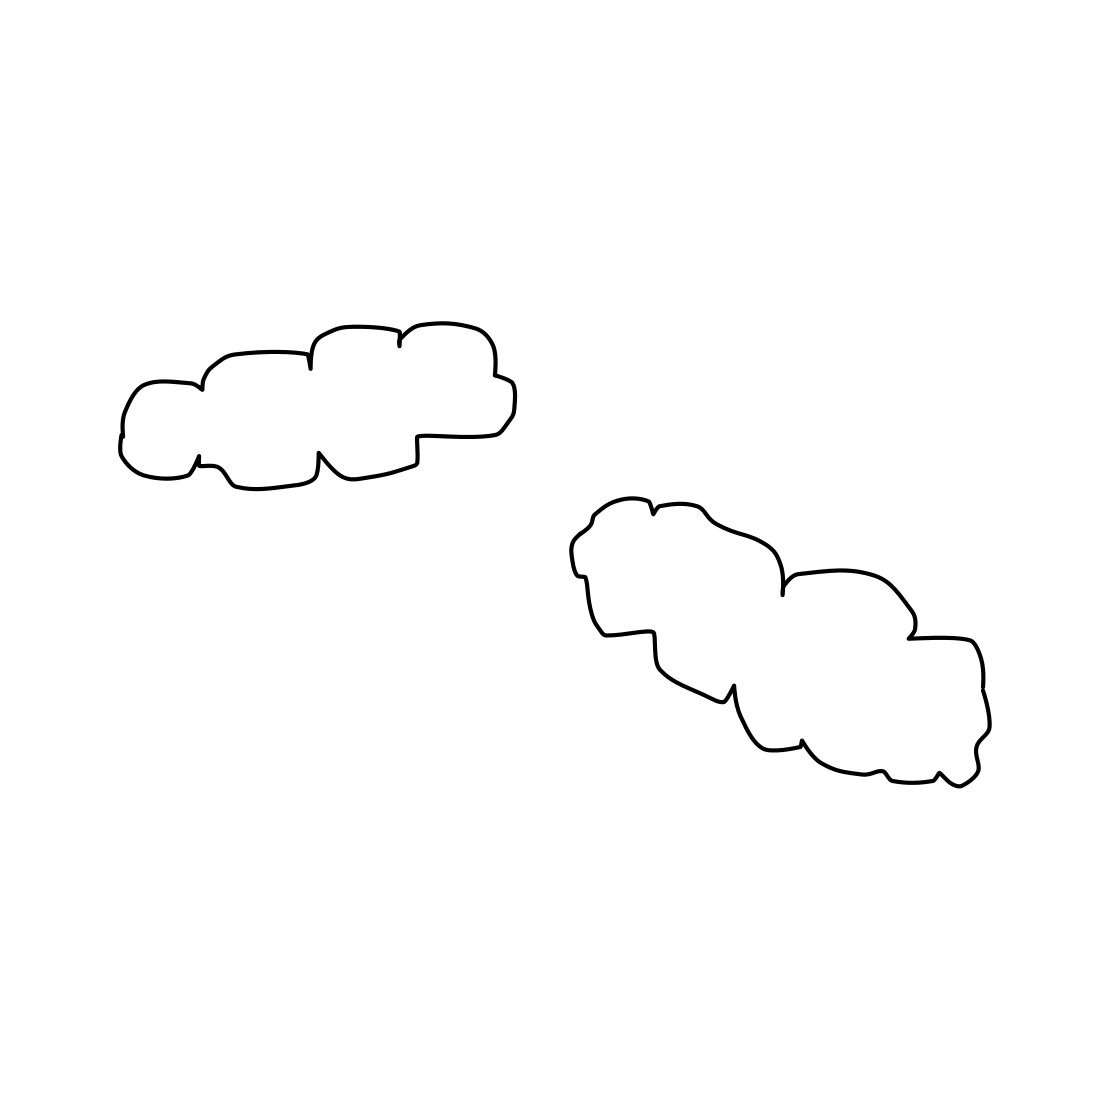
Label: cloud